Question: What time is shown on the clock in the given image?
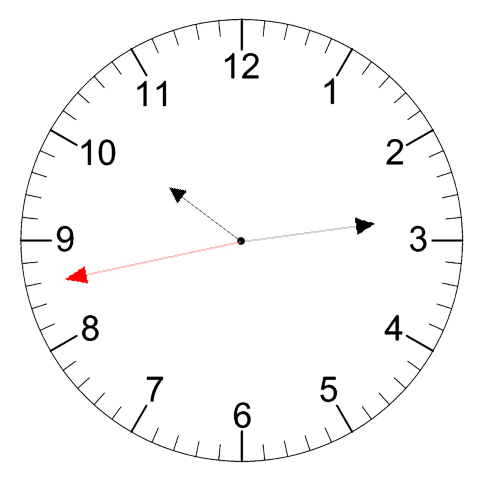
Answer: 10:13:43